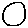
Label: circle